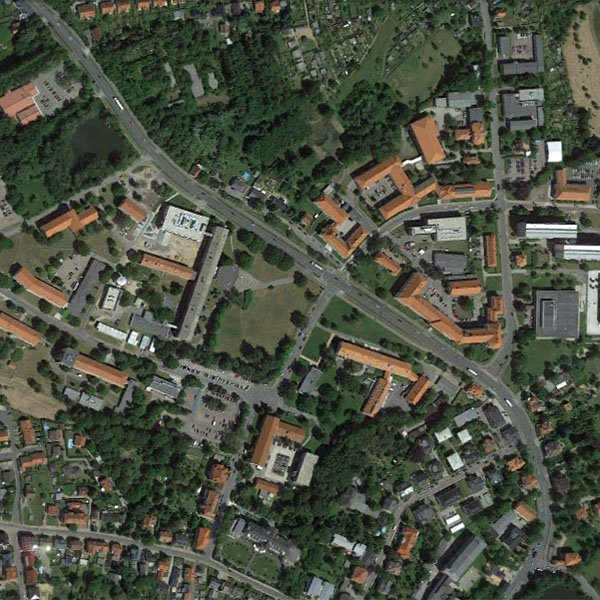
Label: School